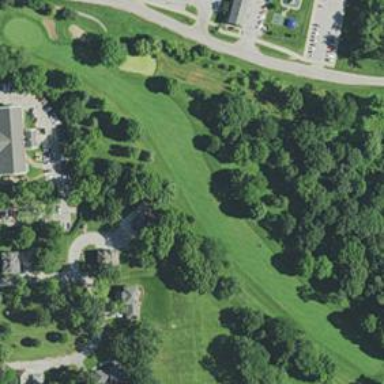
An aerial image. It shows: Grassy area designated as golf fairway.